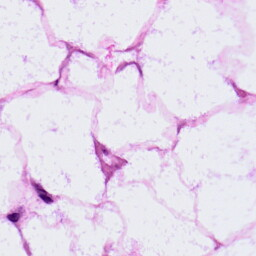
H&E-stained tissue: LymphNode